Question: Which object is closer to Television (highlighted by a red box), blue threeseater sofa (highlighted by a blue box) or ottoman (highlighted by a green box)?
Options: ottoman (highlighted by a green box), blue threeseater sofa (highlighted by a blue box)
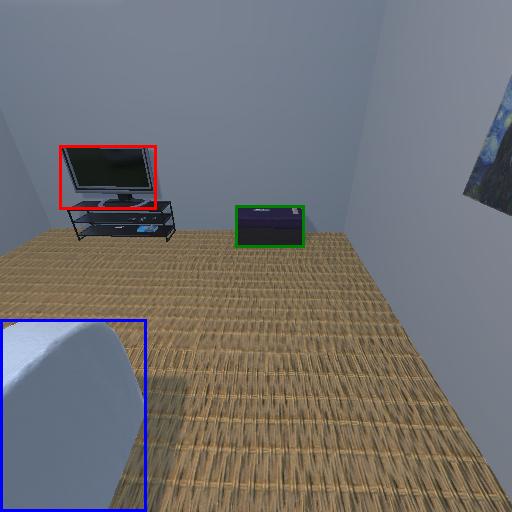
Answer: ottoman (highlighted by a green box)